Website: lowes
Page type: account-dashboard
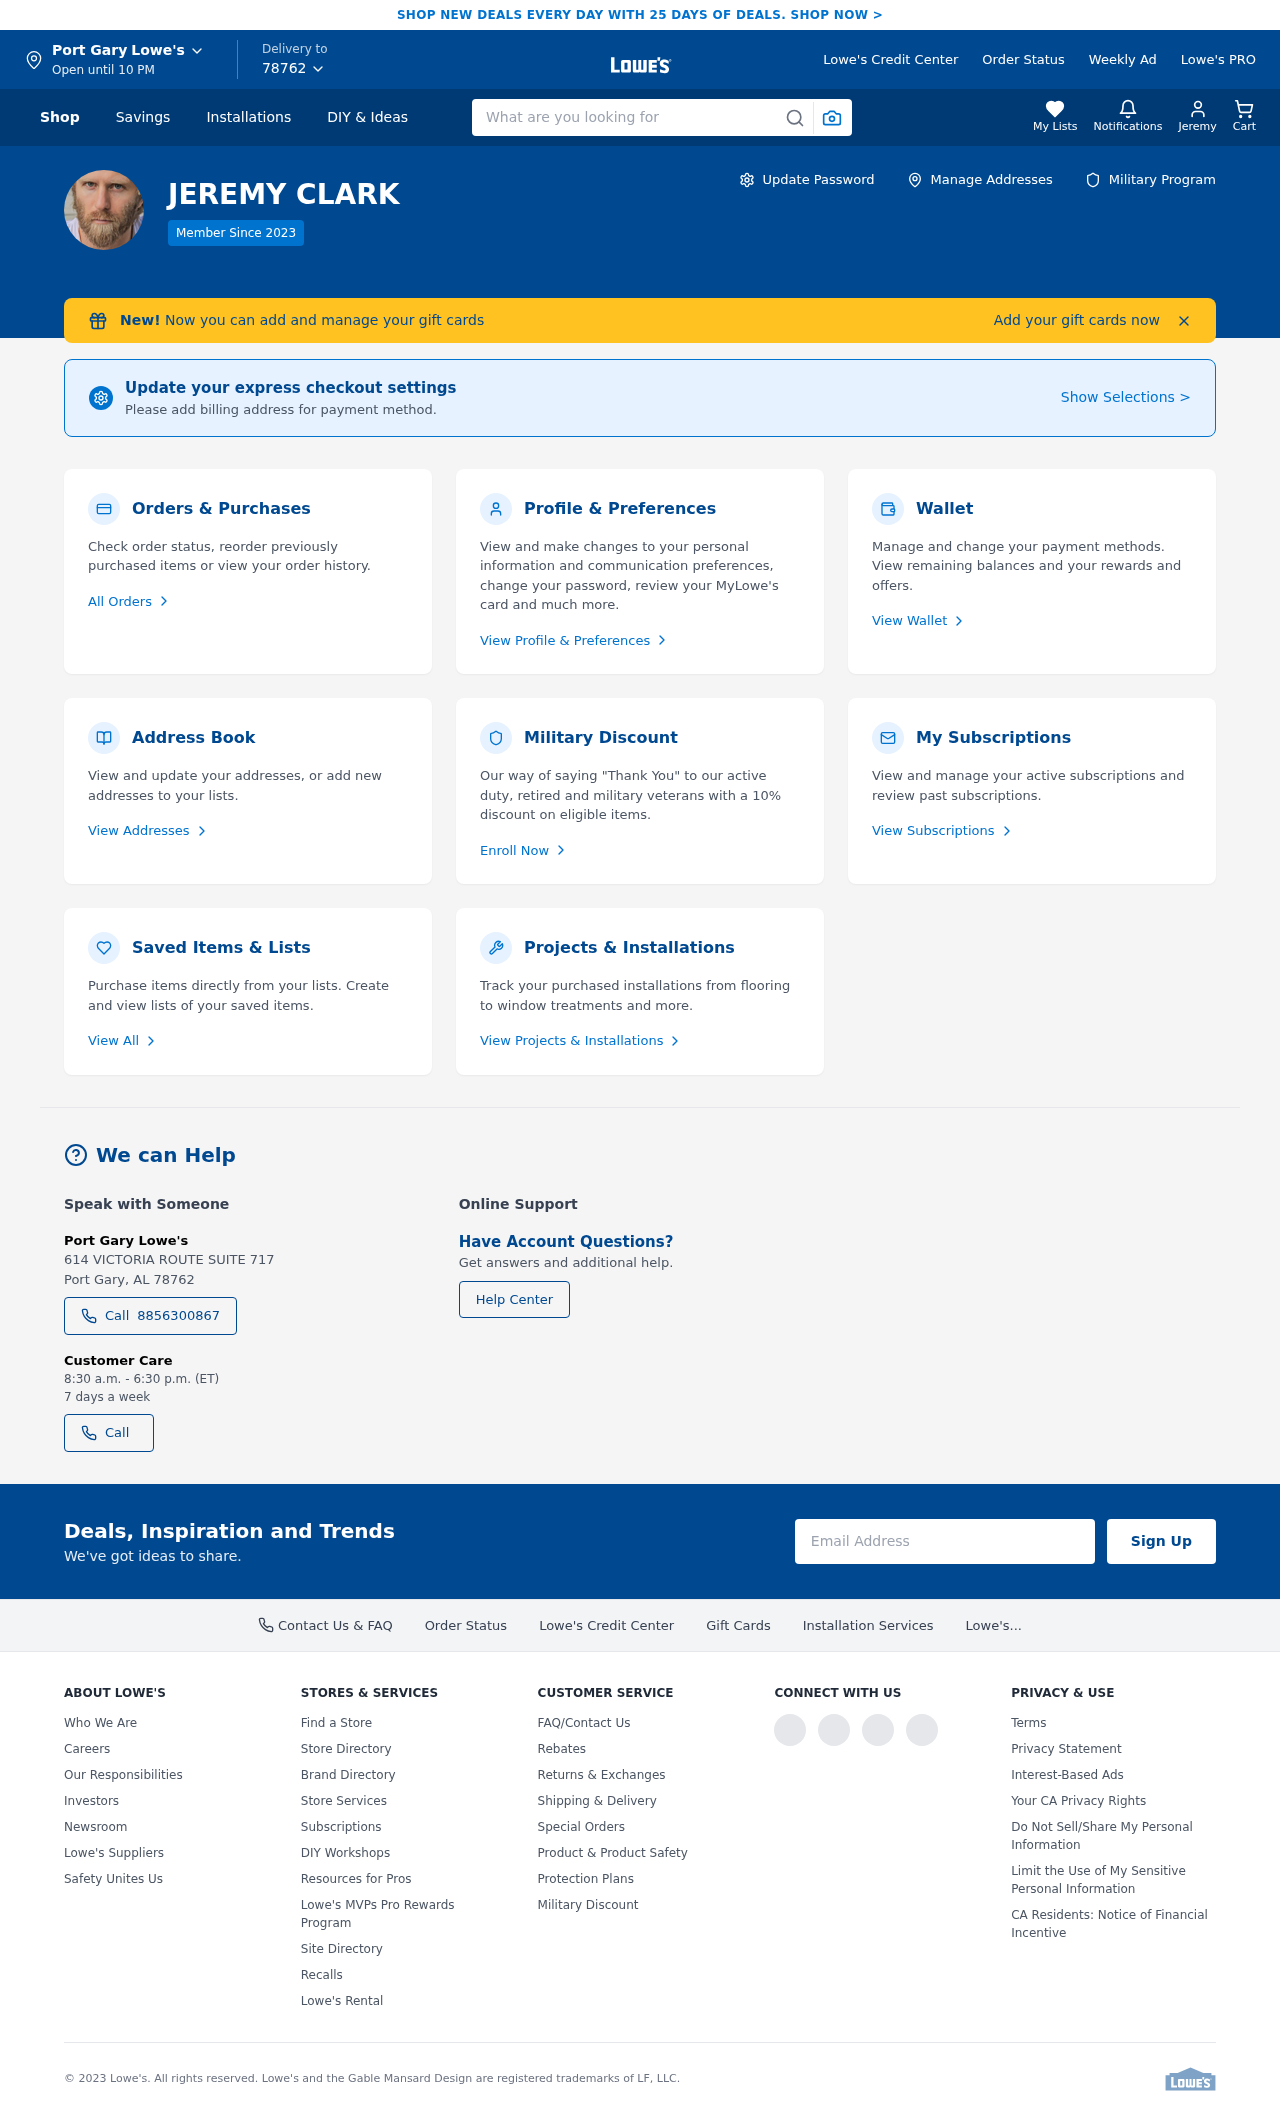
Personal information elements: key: PII_CITY
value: Port Gary
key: PII_FIRSTNAME
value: Jeremy
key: PII_FULLNAME
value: JEREMY CLARK
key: PII_PHONE
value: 8856300867
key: PII_POSTCODE2
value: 78762
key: PII_CITY2
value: Port Gary
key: PII_STREET2
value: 614 VICTORIA ROUTE SUITE 717
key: PII_CITY_STATE_ZIP2
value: Port Gary, AL 78762
Search elements: key: HEADER_SEARCH
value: What are you looking for